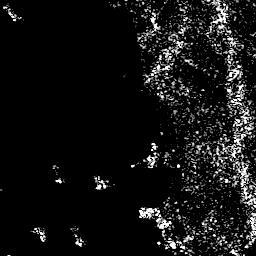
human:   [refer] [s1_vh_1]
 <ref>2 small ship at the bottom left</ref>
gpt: <box>[[12, 87, 17, 94, 0]], [[25, 87, 32, 96, 0]]</box>

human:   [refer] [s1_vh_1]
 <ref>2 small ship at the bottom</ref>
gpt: <box>[[34, 66, 42, 74, 0]], [[52, 79, 60, 86, 0]]</box>